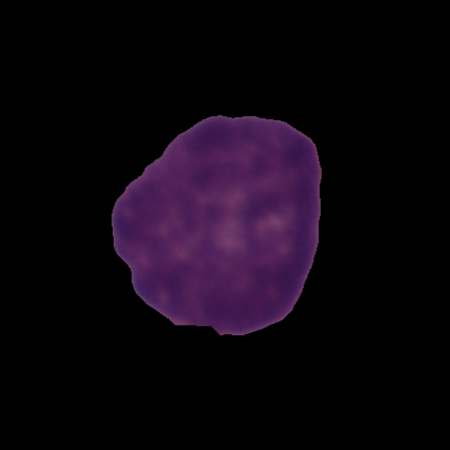
Label: healthy